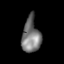
Tissue: lung
Cell type: Epithelial cells
Senescence score: 0.2436
Nuclear area (px): 620
Mean DAPI intensity: 118.705